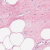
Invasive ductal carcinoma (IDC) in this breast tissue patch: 0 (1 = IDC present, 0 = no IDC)